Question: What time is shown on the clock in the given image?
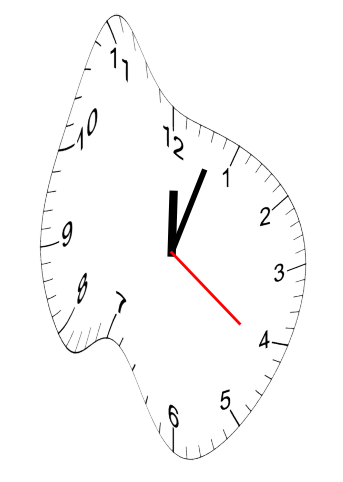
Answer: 12:03:21